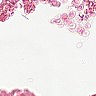
Metastatic tissue present: no